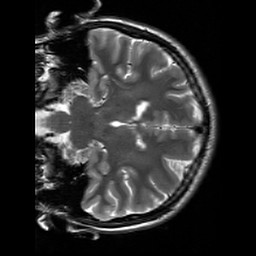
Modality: T2w
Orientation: coronal
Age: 21
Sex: male
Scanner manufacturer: siemens
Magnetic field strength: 3 T
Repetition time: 7 s
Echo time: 0.09 s